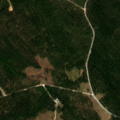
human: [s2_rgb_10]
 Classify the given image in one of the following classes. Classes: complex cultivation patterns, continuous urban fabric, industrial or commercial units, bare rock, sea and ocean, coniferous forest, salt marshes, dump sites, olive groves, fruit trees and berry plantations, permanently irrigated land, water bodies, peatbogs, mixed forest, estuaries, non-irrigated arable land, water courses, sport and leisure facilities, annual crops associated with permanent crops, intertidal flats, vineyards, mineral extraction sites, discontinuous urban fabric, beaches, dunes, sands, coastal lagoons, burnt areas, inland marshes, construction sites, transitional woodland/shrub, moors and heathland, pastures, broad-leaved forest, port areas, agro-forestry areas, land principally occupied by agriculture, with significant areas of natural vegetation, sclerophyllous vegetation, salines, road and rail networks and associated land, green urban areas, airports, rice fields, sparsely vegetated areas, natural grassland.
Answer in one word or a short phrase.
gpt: coniferous forest, mixed forest